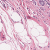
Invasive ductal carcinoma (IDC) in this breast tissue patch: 1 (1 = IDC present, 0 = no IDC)